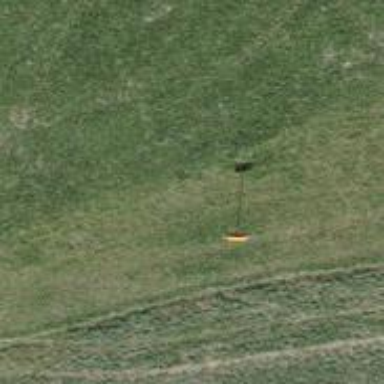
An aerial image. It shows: Pole supporting pipeline marker with roof cover.